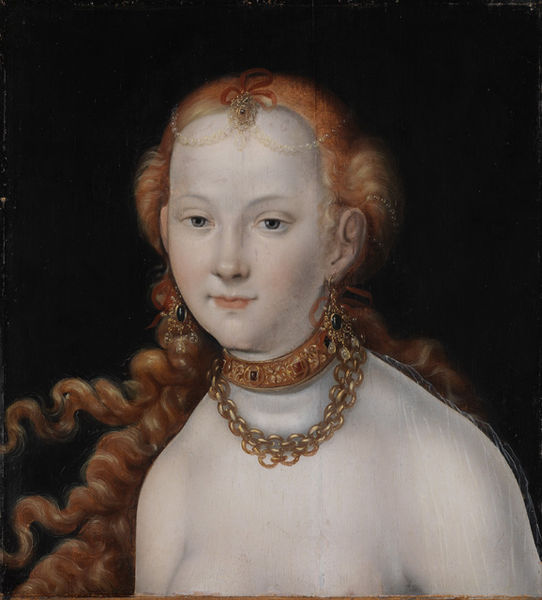
Titel: Venus
Künstler: Lucas Cranach (Werkstatt)
Standort: Karlsruhe
Institution: Staatliche Kunsthalle Karlsruhe
Schlagwörter: akt, dunkel, gemälde, haut, kopf, nackt, weiß, grün, mädchen, brust, bunt, frau, frisur, haar, hell, holz, mund, nase, ohr, ohrring, schmuck, schwarz, stirn, blick, dame, rot, schleier, tuch, malerei, schleife, blond, jung, augen, blass, gesicht, haarschmuck, portrait, porträt, öl, gold, haare, reich, ohrringe, tochter, brustbild, diadem, edelsteine, gotik, lippen, locke, locken, ohren, perle, perlen, prinzessin, renaissance, sanft, schultern, schön, farbig, halsband, kette, haarband, ölgemälde, weiblich, büste, halsschmuck, fein, oberkörper, halskette, rothaarig, religion, schönheit, ketten, kopfputz, mythologie, halbportrait, rote haare, goldkette, mittelalter, durchsichtig, edelstein, venus, dürer, weich, geliebte, kopfschmuck, dekolte, elfenbein, holbein, susanna, rotes haar, cranach, ginger, portrati, hans baldung grien, nordeuropa, halsreif, holbei, halsketteedelsteine, goldschmick, blasd, weicher blick